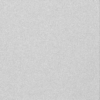
Label: dusty